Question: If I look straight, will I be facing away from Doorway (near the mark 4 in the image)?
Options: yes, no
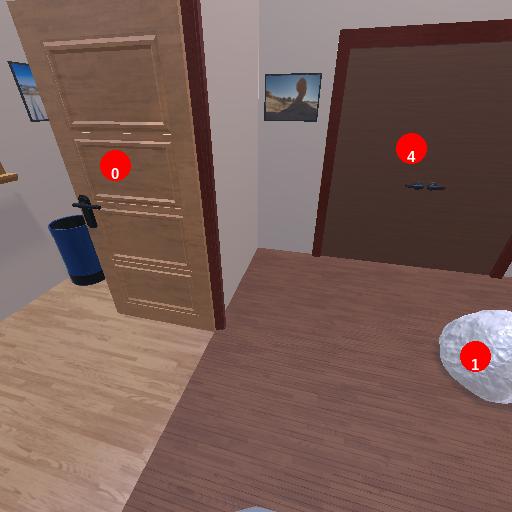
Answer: yes